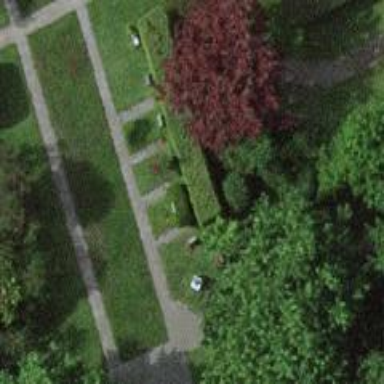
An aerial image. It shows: Memorial at cemetery with graves.